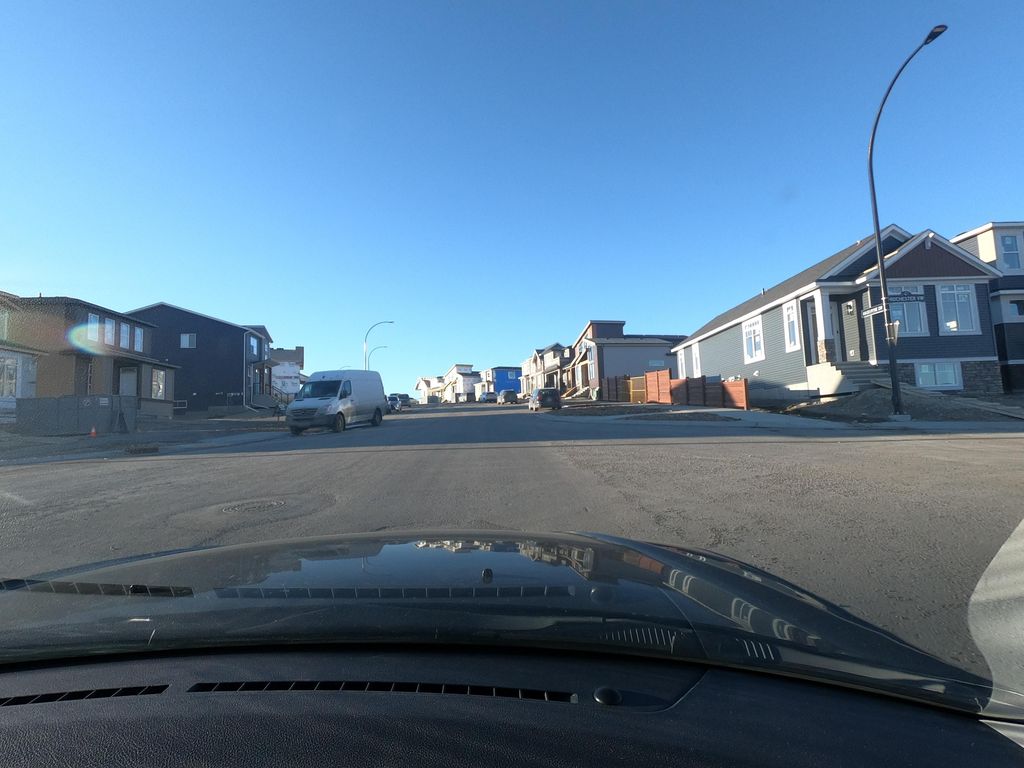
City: calgary